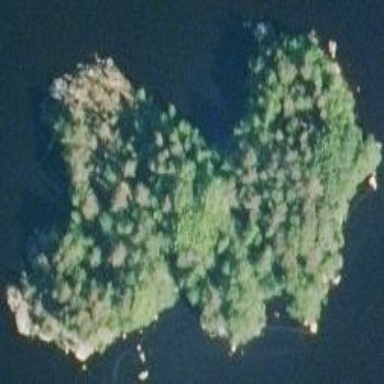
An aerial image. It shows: Island.